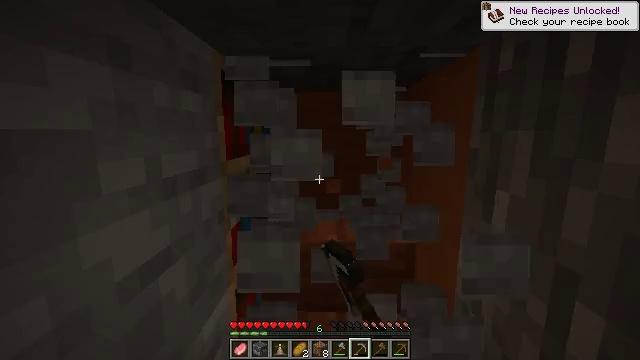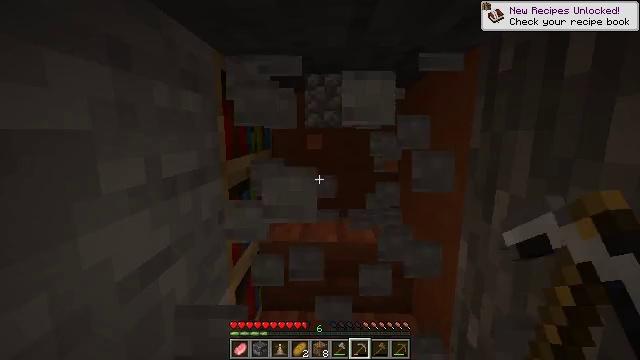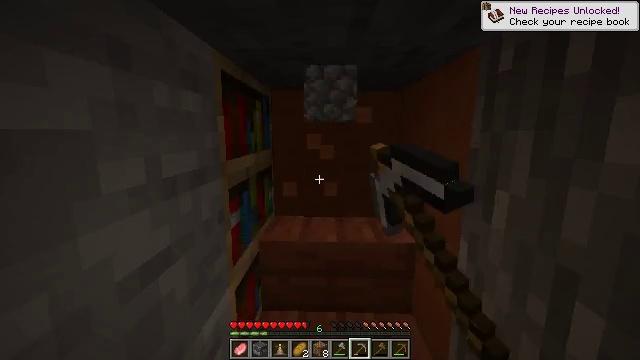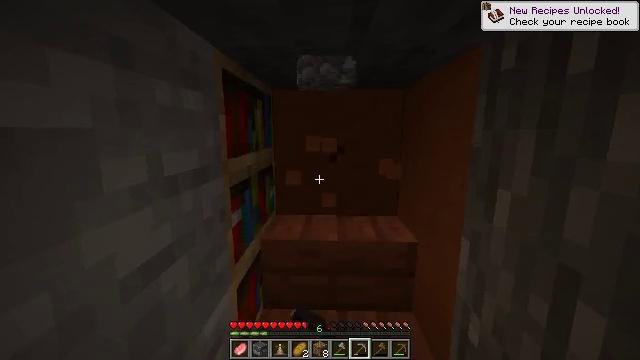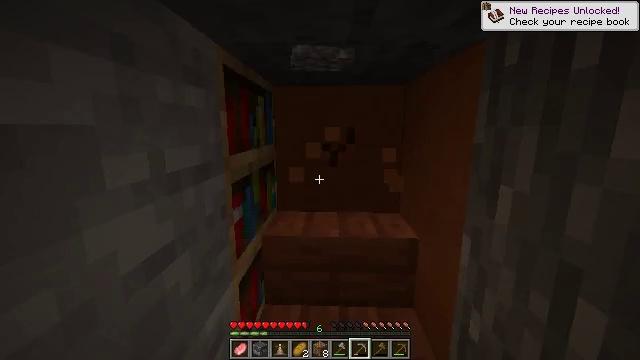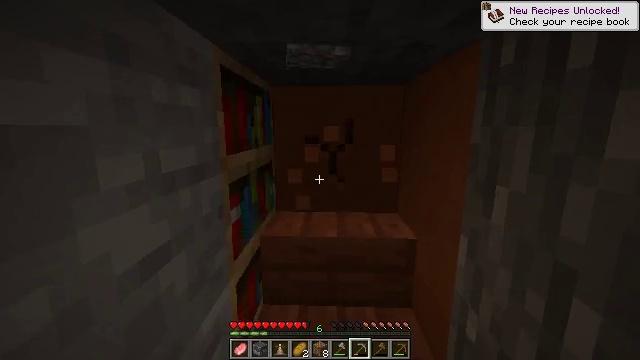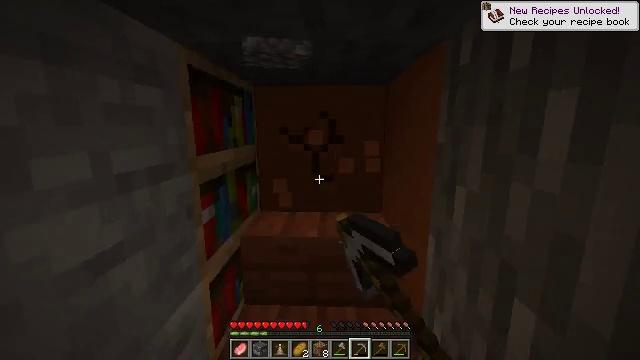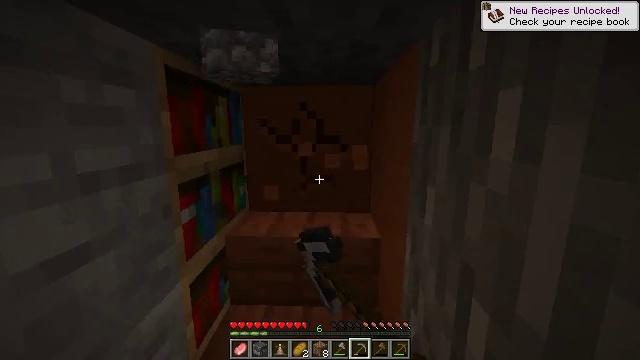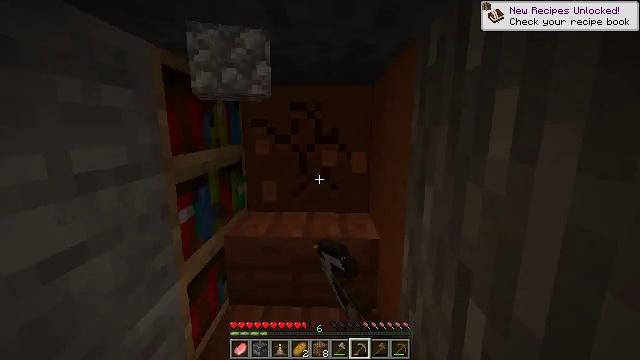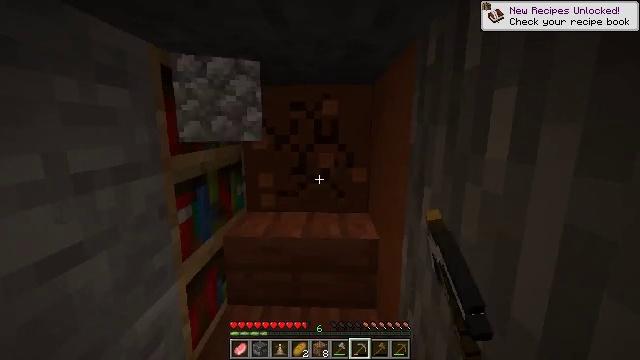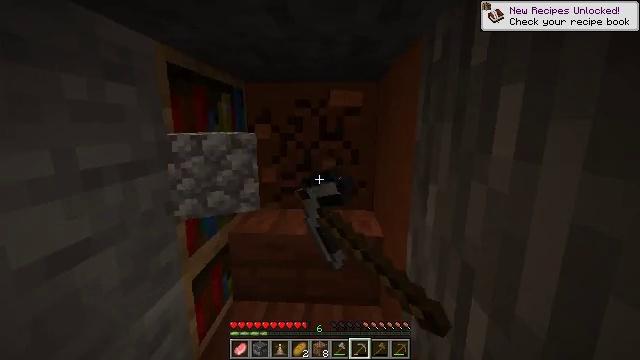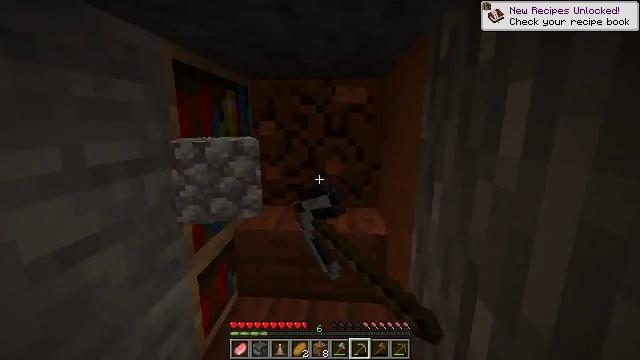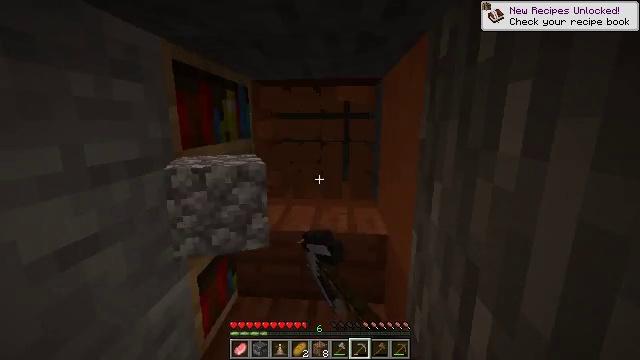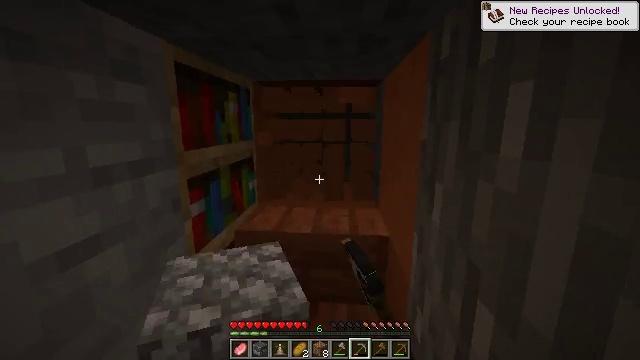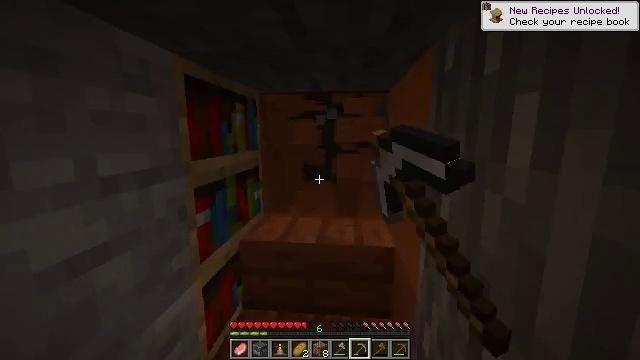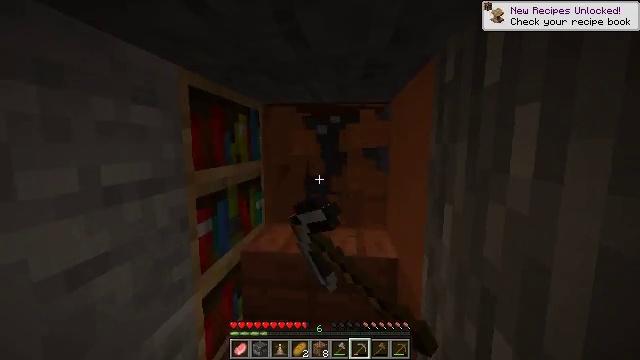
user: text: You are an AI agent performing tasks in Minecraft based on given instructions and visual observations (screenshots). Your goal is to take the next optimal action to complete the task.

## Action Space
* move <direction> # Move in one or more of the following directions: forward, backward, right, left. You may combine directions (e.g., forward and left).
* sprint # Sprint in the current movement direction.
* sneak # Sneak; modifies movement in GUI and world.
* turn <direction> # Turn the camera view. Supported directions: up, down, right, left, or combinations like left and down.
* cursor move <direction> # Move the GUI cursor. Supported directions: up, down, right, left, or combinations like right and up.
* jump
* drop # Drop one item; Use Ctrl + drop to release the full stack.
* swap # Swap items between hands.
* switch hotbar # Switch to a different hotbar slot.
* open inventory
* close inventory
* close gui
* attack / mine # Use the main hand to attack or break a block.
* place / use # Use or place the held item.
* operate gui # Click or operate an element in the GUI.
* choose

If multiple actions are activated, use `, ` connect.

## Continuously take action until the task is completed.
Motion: motion action
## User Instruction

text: Harvest the orange terracotta from structures or biomes.
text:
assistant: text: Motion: attack / mine
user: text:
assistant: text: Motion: attack / mine
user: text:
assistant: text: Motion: attack / mine
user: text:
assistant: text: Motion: attack / mine
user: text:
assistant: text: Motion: move right, attack / mine
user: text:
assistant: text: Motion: move right, attack / mine
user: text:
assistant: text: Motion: move right, attack / mine
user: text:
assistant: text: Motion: move right, attack / mine
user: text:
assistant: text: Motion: attack / mine
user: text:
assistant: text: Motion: turn left, attack / mine
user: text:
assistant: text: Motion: turn left, attack / mine
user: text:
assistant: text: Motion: attack / mine
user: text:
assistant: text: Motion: attack / mine
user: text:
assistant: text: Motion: turn left and up, attack / mine
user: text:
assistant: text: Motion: turn up, attack / mine
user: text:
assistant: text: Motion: turn up, attack / mine
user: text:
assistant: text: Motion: move forward, turn up, attack / mine
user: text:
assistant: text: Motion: attack / mine